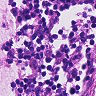
Metastatic tissue present: no